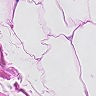
Metastatic tissue present: no